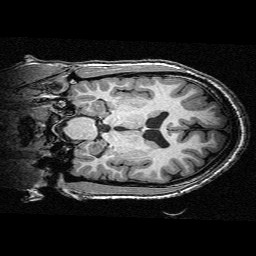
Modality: T1w
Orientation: coronal
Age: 27
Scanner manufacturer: siemens
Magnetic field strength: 3 T
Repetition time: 2.3 s
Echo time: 0.00336 s